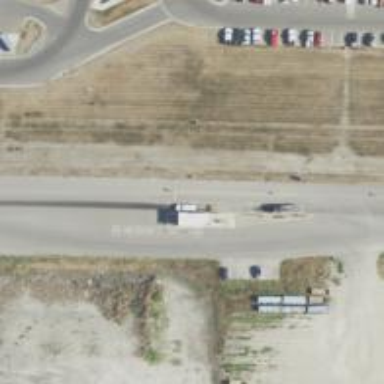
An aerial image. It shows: Weighbridge facility.